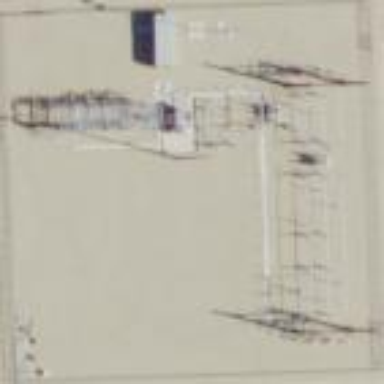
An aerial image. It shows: Distribution level power substation enclosed by fence.